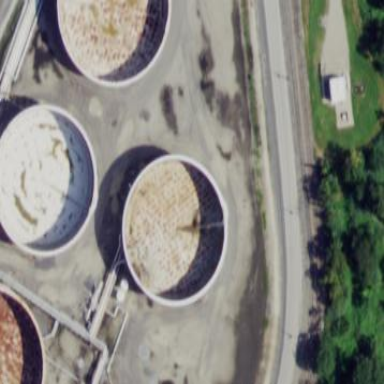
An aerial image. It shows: Storage tank that is man-made.